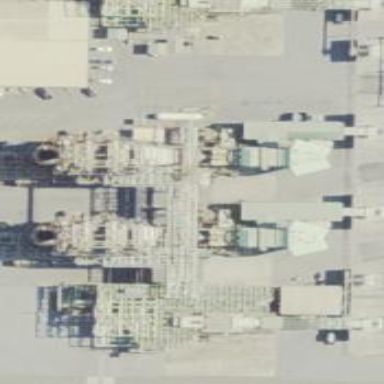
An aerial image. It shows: Gas turbine power generator.